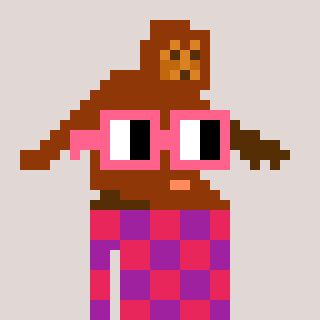
a pixel art character with square pink glasses, a bigfoot-shaped head and a magenta-colored body on a warm background